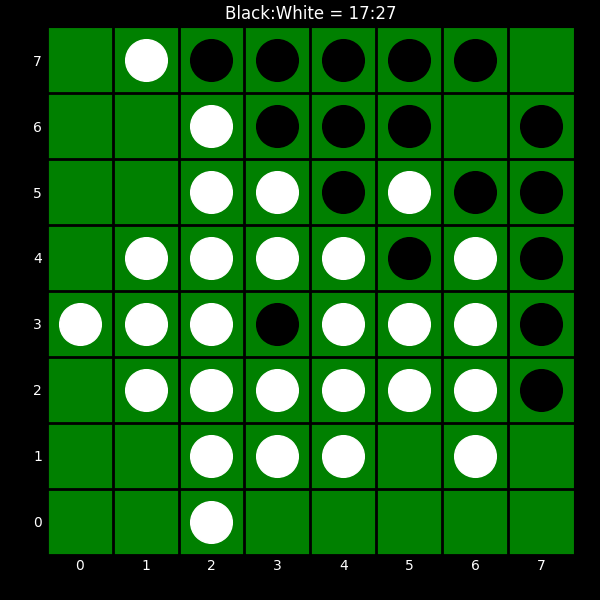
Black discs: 17
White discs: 27